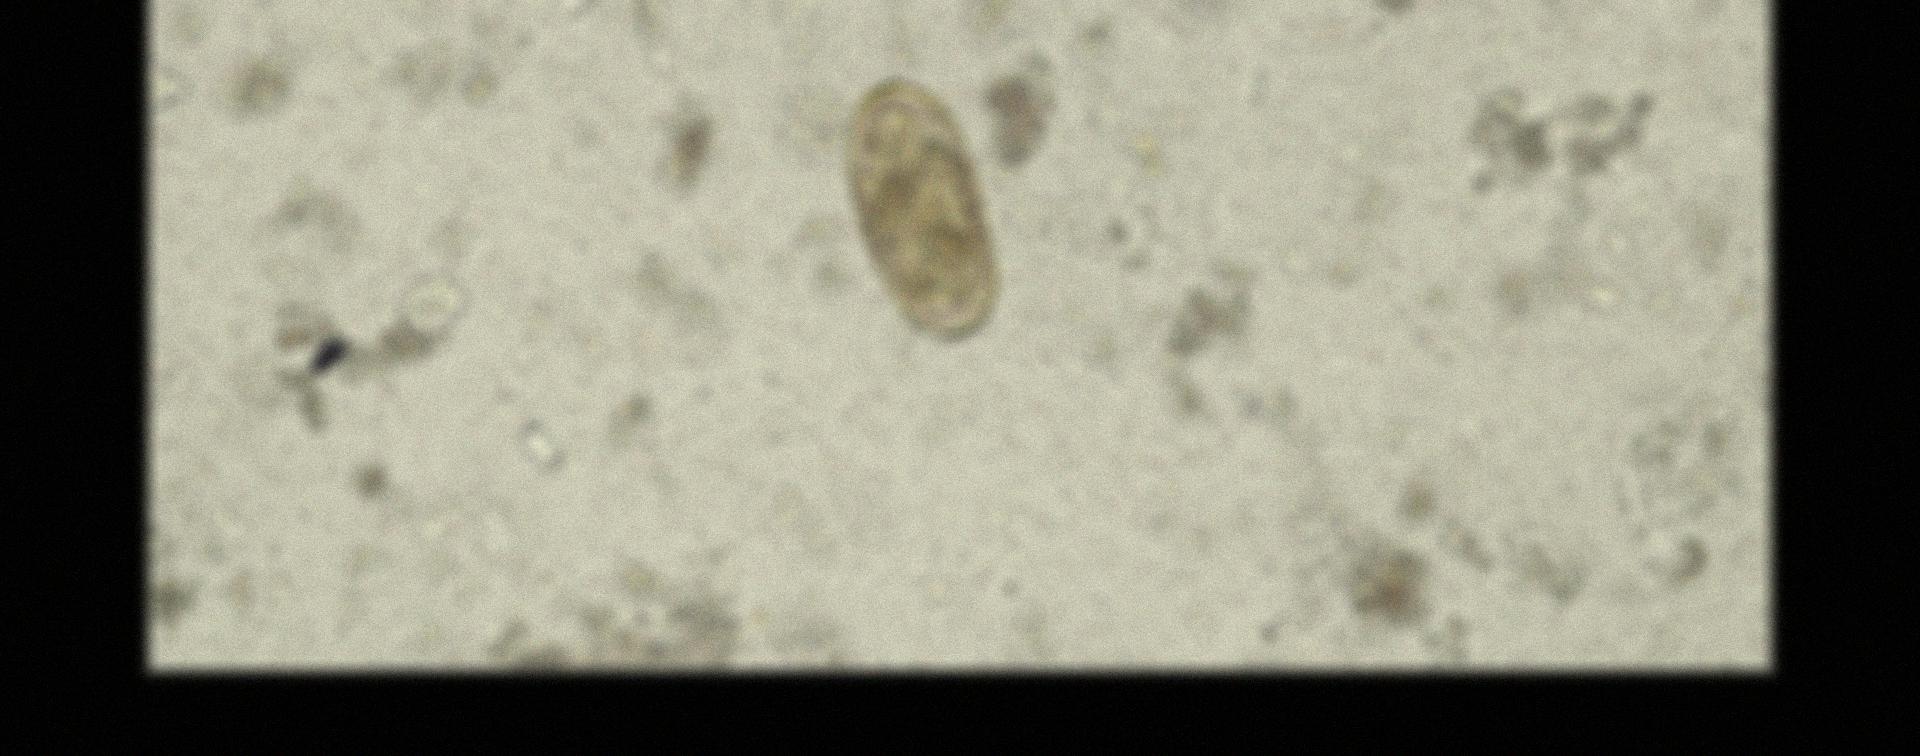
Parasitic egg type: Paragonimus spp